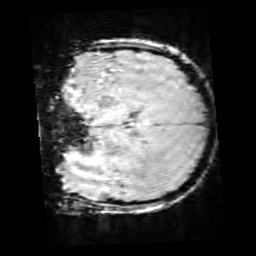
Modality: SWI
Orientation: coronal
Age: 10
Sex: male
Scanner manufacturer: siemens
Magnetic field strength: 3 T
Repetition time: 0.027 s
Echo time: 0.02 s